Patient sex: M
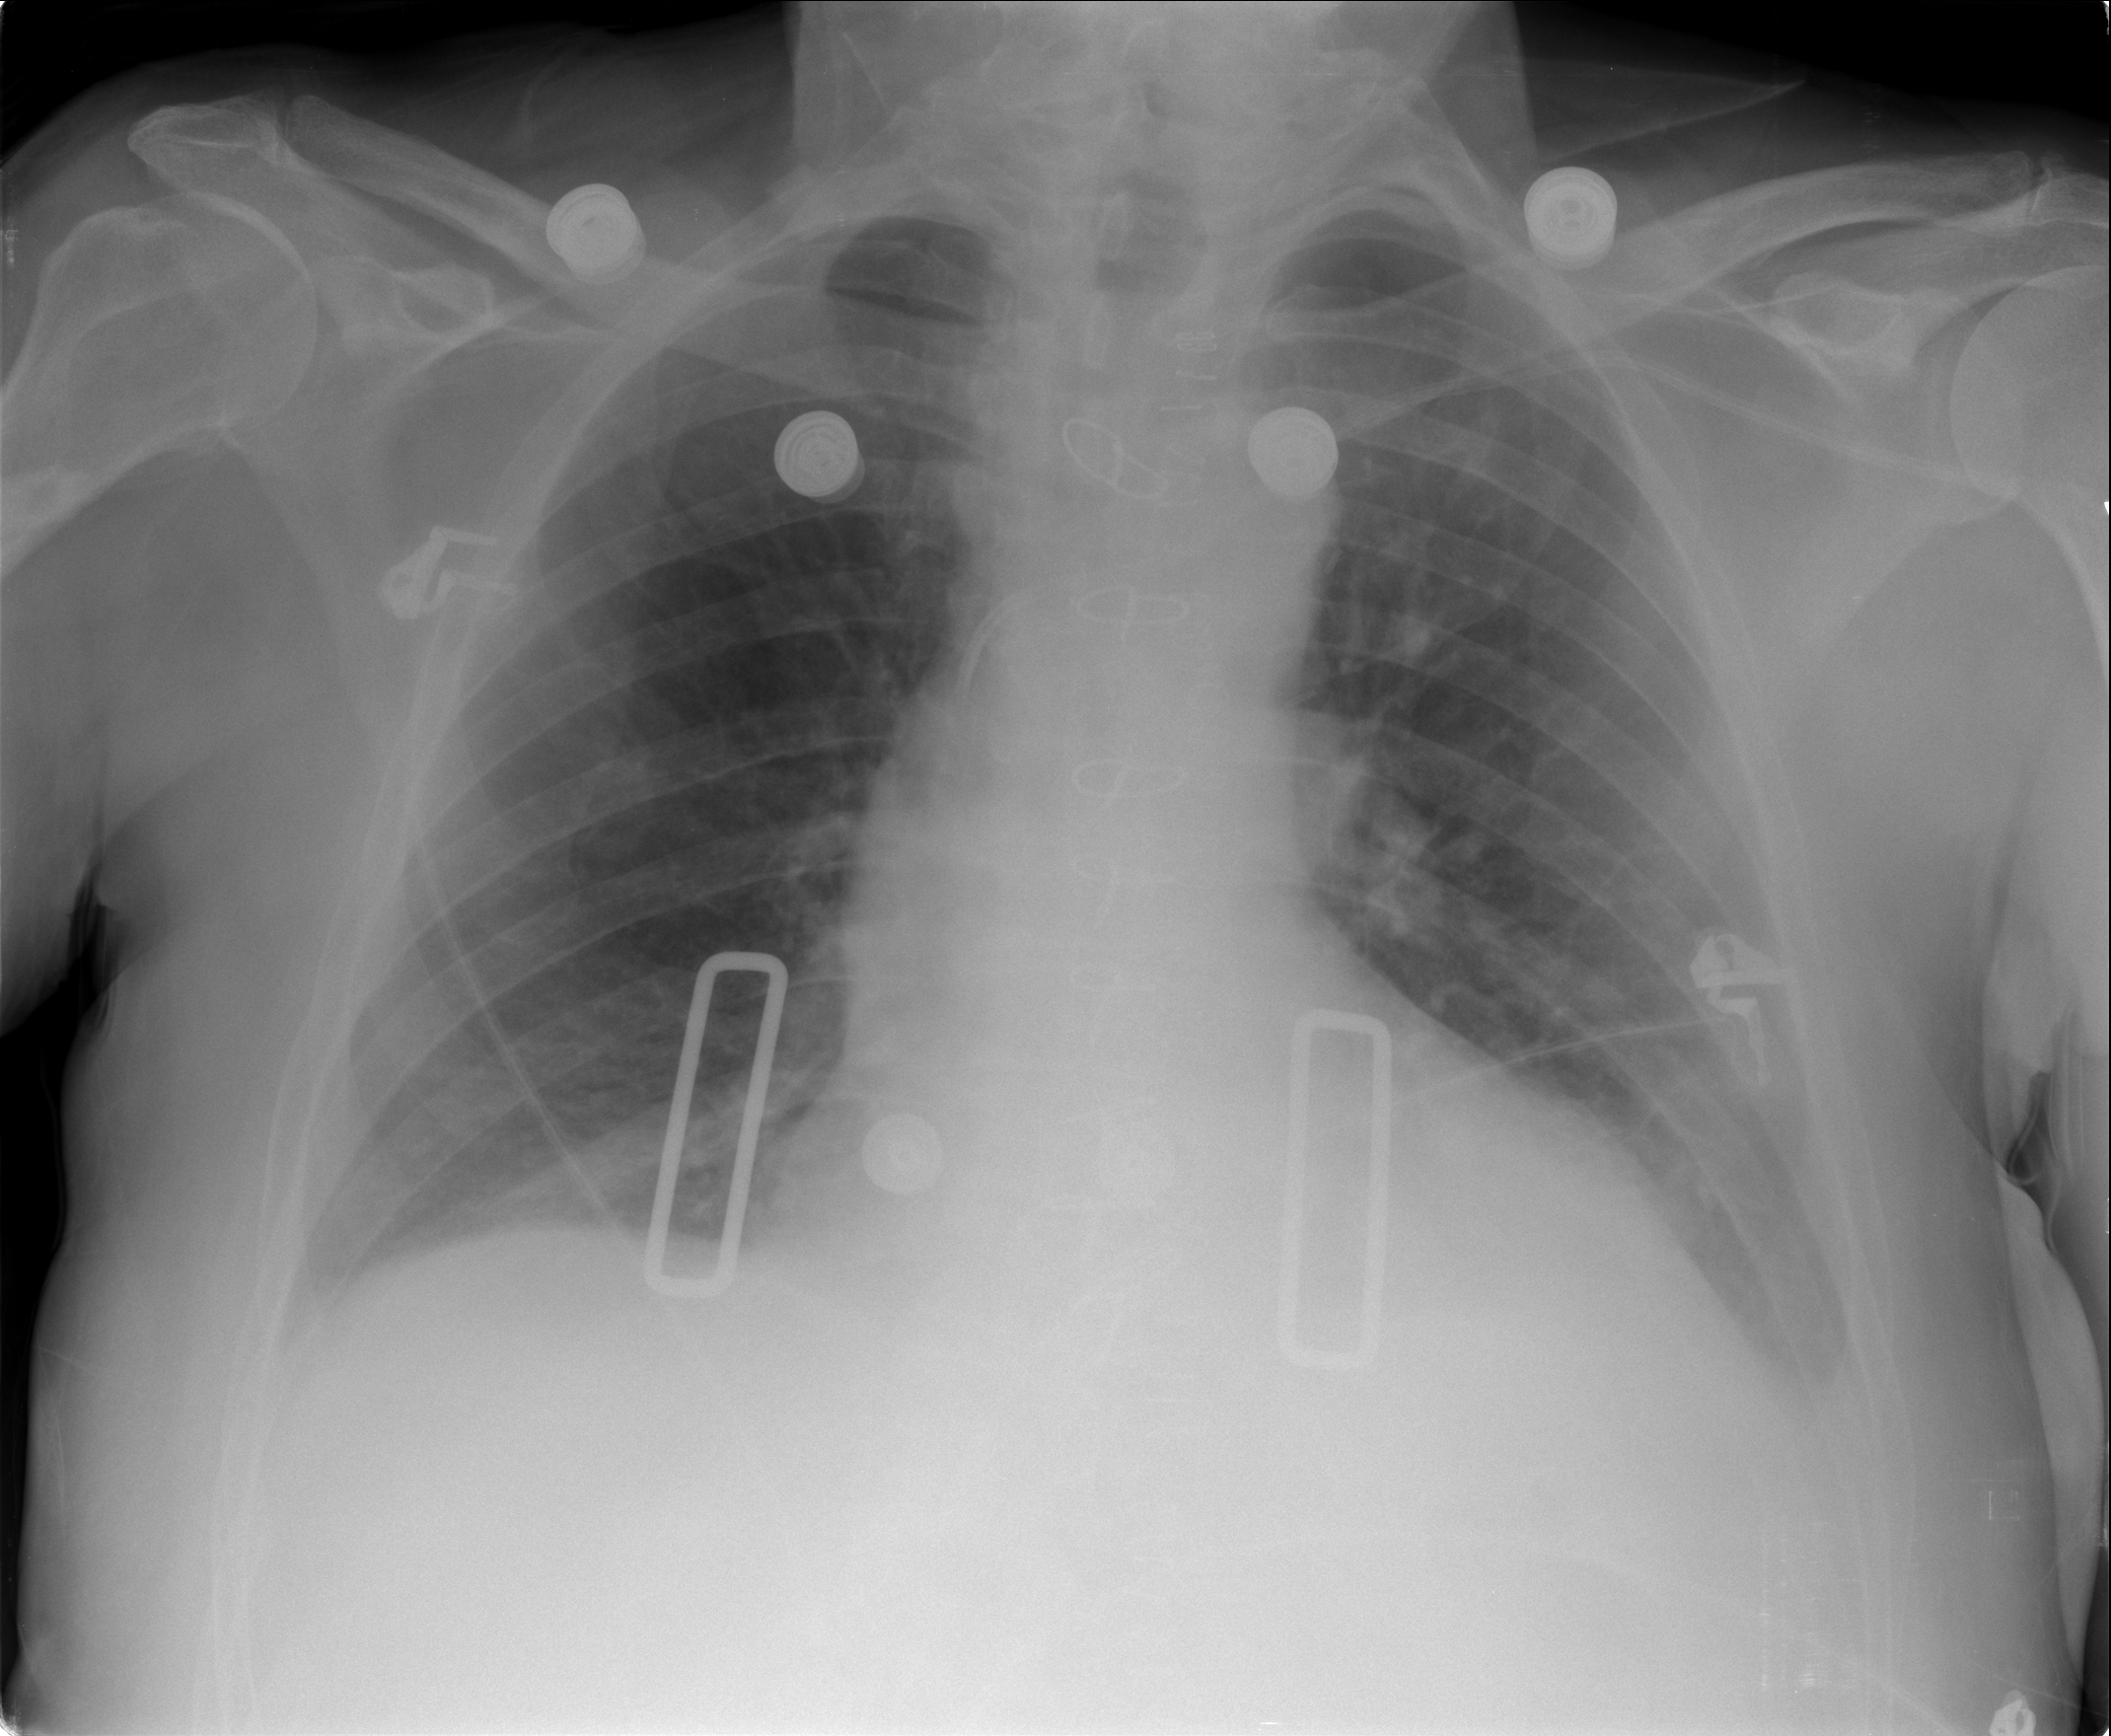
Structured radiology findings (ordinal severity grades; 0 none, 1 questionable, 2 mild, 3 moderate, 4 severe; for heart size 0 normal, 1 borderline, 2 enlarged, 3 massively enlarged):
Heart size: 2
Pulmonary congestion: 2
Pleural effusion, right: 2
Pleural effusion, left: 2
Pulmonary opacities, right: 0
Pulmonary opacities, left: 0
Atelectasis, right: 2
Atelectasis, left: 2